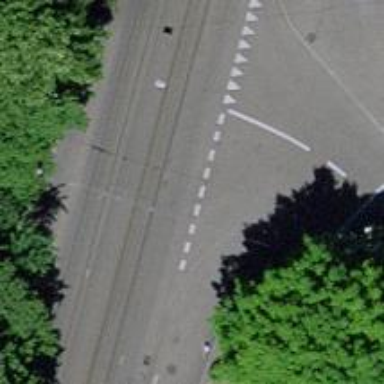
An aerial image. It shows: Kerb barrier.